Question: I am making a simple menu and I have a problem.
In my menu, there are several different options with a 'lightgrey' top border. When you hover over the links i have there backgrounds turn 'lightgrey' as well but there is still a small line above each link where they 'lightgrey' background color does not cover.
See the picture below:

I do not want that line to be there. I have tried using padding but to no effect.
'''
#wrapper {
width: 500px;
border-top: lightgrey 3px solid;
}
li a {
color: white;
font-size: 20px;
text-decoration: none;
padding-left: 10px;
padding-right: 10px;
height: 40px;
padding-left: 10px;
padding-right: 10px;
}
li a:hover {
color: black;
background: lightgrey;
}
ul {
display: inline;
list-style: none;
}
li {
display: inline;
}
nav {
height: 40px;
width: 100%;
background-color: darkgreen;
text-align: right;
}
'''
'''
<div id="wrapper">
<nav>
<ul>
<li><a href="#">Home</a>
</li>
<li><a href="#">News</a>
</li>
<li><a href="#">Articles</a>
</li>
<li><a href="#">Forum</a>
</li>
<li><a href="#">Contact</a>
</li>
<li><a href="#">About</a>
</li>
</ul>
</nav>
</div>
'''
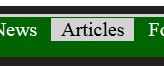
Answer: I decided just to float the '<li>''s, instead of using 'inline-block' or using a table layout:
'''
li {
float: left;
}
li a {
font-size: 20px;
text-decoration: none;
padding: 0 10px;
height: 40px;
line-height: 40px;
display: block;
color: white;
}
'''
<URL>